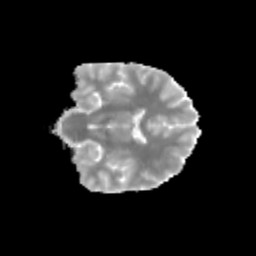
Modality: MD
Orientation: coronal
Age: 13
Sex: female
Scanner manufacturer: siemens
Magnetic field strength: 3 T
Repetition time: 3.8 s
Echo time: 0.07 s